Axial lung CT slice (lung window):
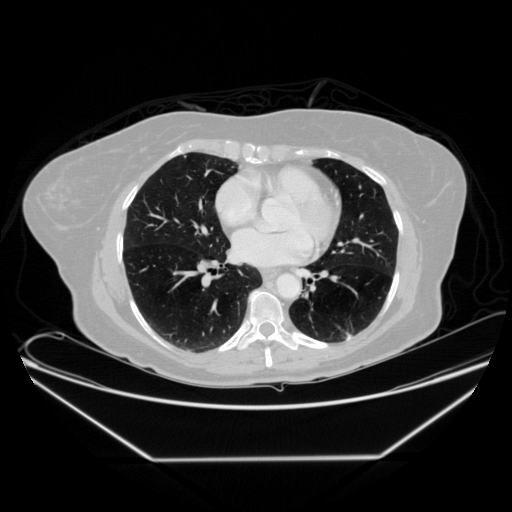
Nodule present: no